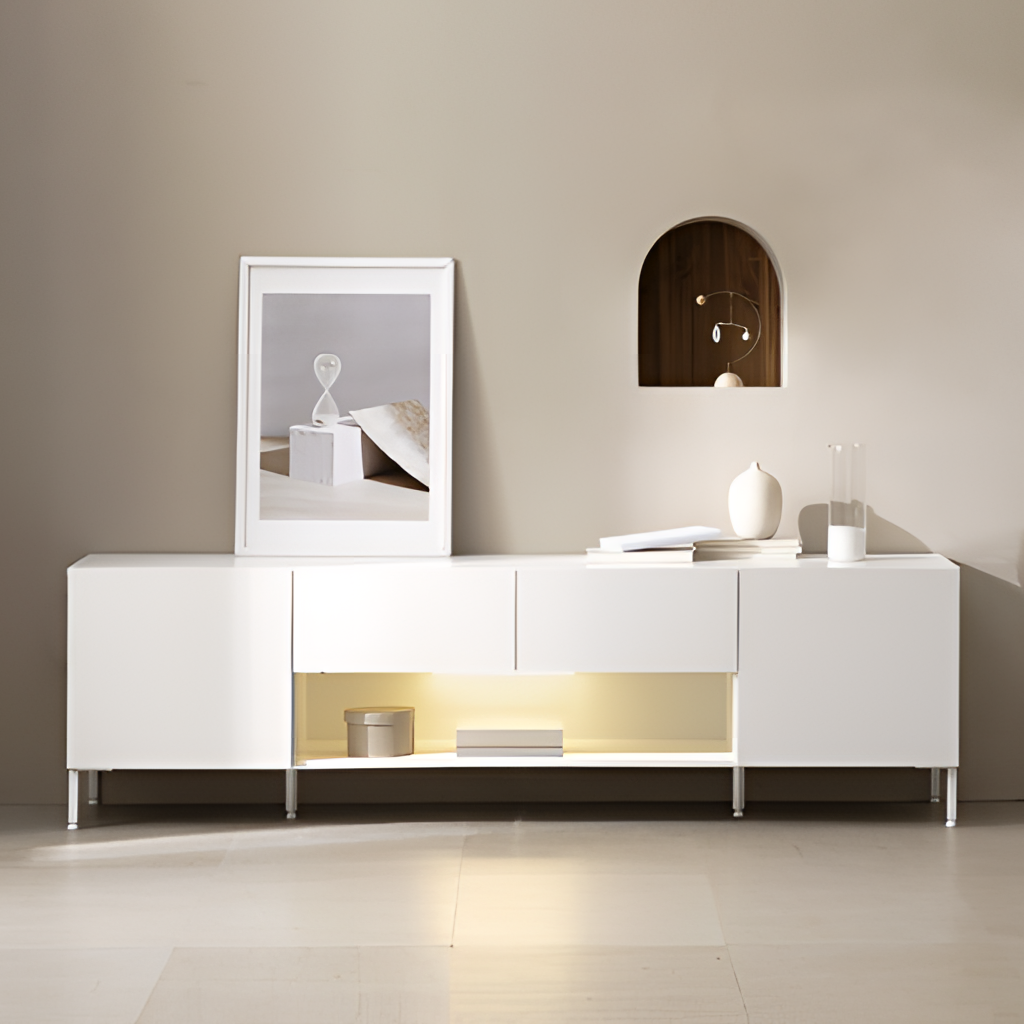
lacquer console, living room, beige tile flooring, with large square pattern, beige paint wallpaper, with solid pattern, contemporary